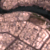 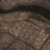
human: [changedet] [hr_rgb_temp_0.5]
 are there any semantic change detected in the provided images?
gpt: Nothing has changed in this area.